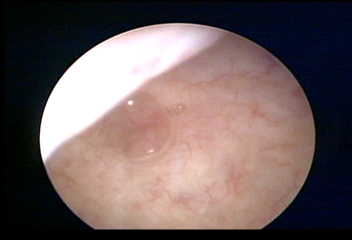
Modality: WLC
Class: Foreign bodies
Subclass: AirBubble
Bladder cancer association: No
Annotated structures: Air bubble